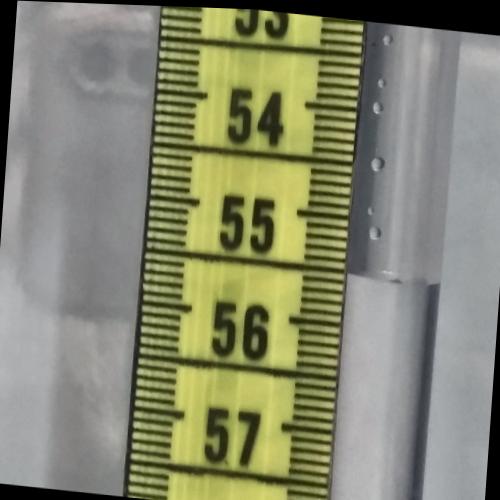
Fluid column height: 55.5 cm